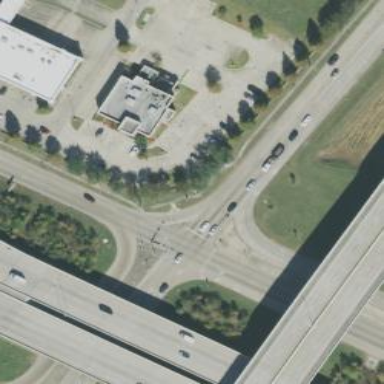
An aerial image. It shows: Secondary road with frontage road.